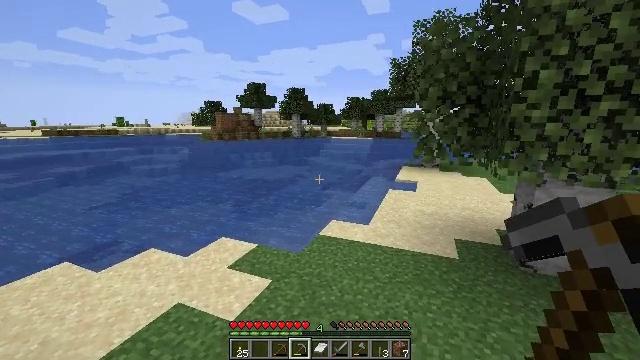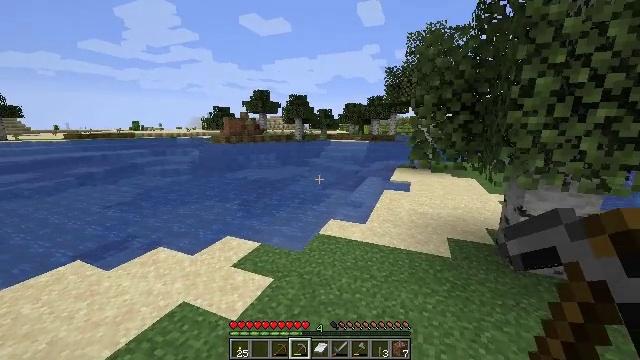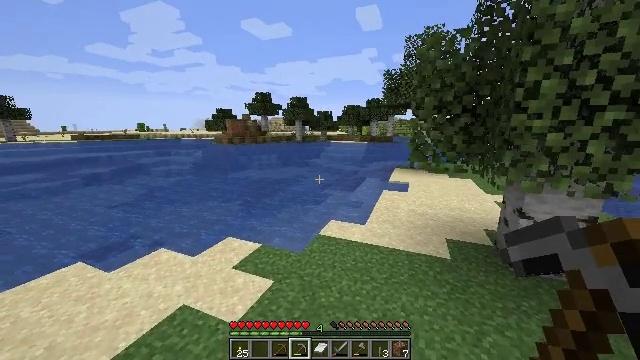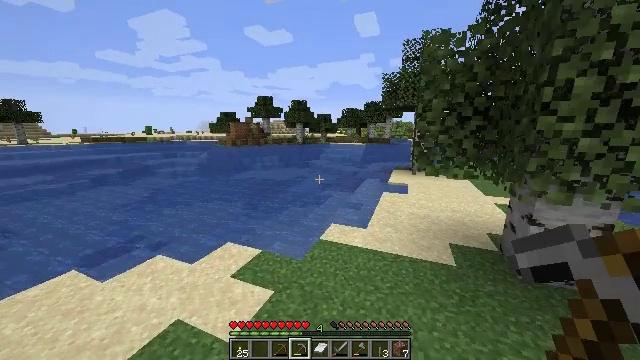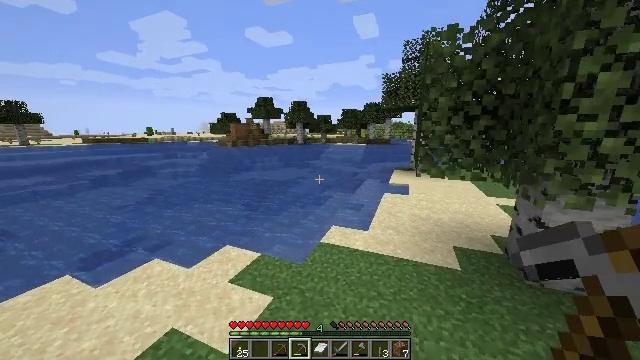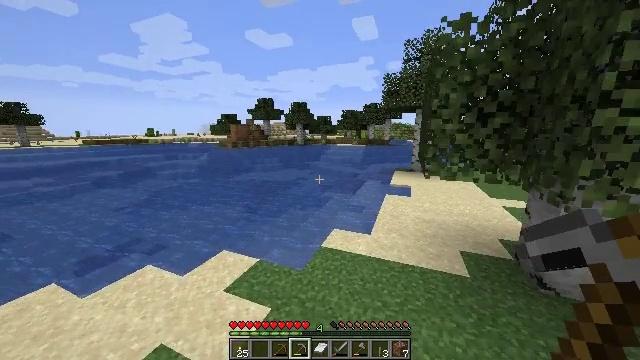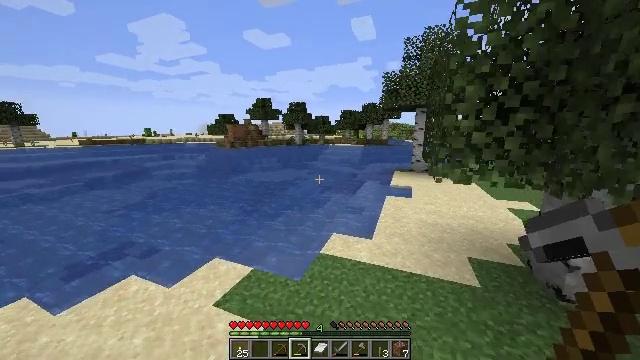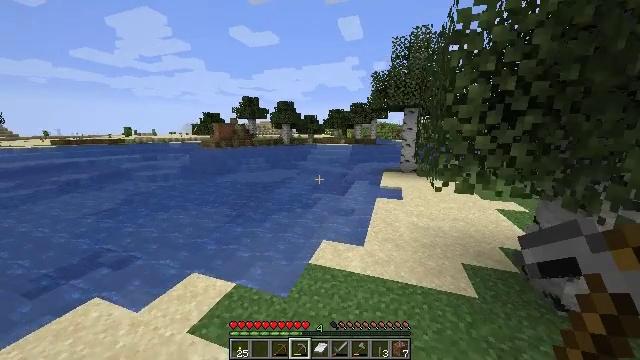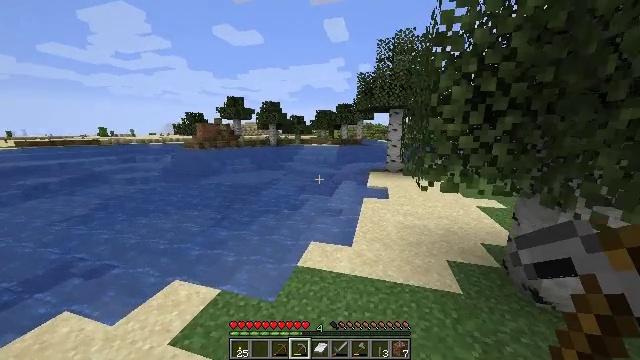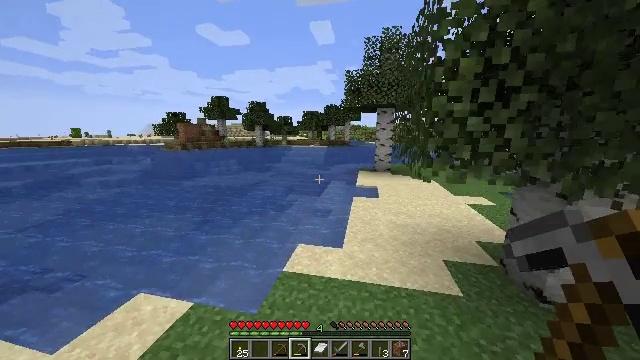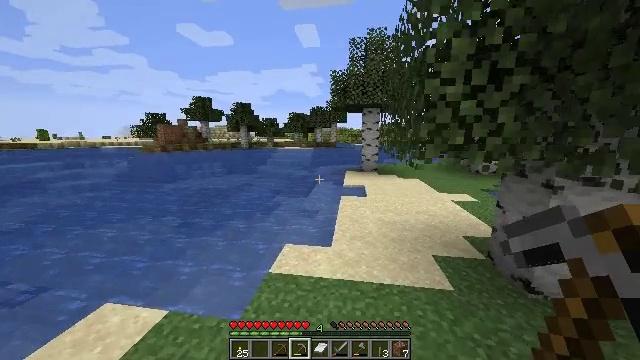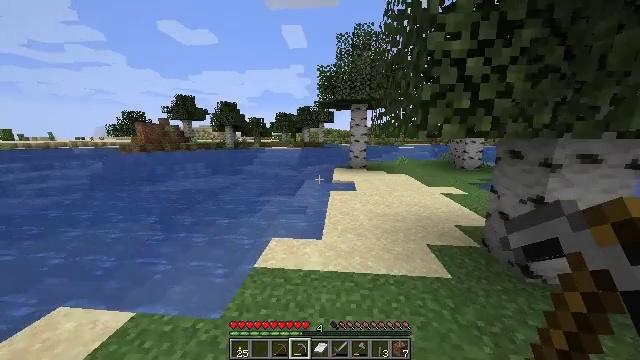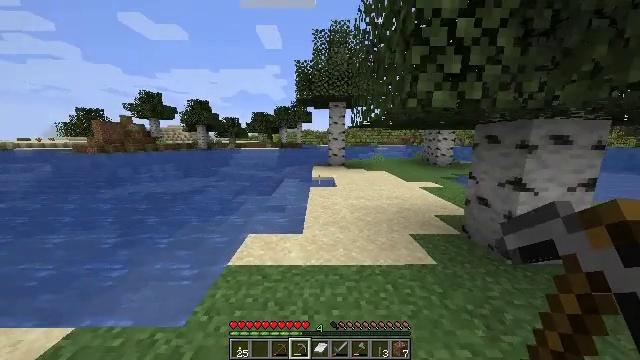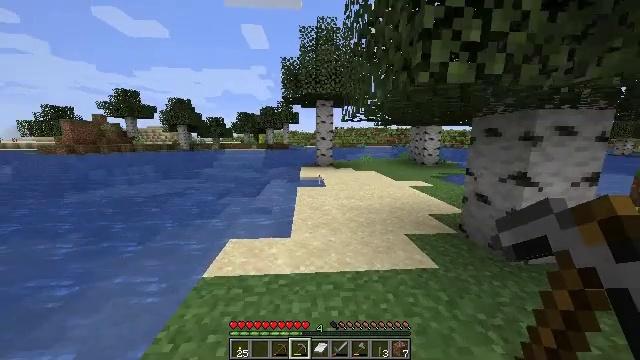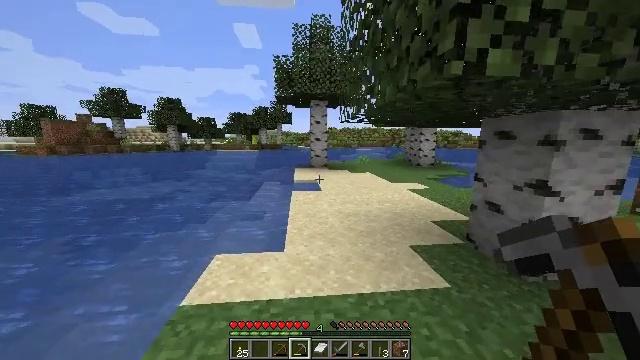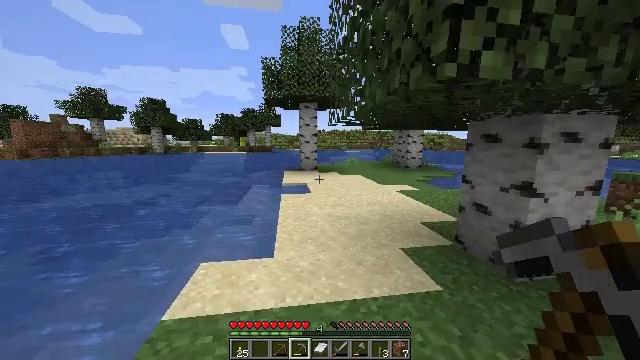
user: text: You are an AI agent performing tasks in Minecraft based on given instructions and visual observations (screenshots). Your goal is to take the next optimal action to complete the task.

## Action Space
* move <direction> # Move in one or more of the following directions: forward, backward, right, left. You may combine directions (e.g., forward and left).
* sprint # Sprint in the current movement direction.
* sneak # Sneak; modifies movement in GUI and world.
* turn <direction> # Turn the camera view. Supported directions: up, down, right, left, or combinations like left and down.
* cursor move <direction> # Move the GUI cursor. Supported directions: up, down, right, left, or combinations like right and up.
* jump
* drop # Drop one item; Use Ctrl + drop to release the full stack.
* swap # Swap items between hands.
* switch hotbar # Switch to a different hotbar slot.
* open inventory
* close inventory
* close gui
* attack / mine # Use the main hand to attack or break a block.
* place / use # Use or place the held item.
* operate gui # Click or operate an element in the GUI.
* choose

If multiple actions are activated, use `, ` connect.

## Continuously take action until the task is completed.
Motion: motion action
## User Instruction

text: Harvest sugar cane from the plant.
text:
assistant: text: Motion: move forward, sprint
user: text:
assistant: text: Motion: move forward, sprint
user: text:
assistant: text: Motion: move forward, sprint
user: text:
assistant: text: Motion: move forward, sprint
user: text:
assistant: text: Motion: move forward, sprint
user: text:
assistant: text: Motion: move forward, sprint
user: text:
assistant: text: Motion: move forward, sprint, turn right
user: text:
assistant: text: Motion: move forward, sprint, turn right
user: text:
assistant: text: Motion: move forward, sprint, turn right
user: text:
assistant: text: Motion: move forward, sprint, turn right
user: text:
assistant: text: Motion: move forward, sprint, turn right
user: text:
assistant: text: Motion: move forward, sprint, turn right
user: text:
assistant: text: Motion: move forward, sprint, turn right
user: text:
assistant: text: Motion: move forward, sprint, turn right
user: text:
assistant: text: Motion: move forward, sprint, turn right
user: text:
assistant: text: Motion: move forward, sprint, turn right
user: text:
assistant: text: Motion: move forward, sprint
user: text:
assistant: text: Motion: move forward, sprint
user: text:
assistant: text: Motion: move forward, sprint
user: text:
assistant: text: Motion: move forward, sprint, turn right
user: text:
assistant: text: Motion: move forward, sprint, turn right
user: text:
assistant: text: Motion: move forward, sprint, turn right
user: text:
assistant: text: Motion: move forward, sprint
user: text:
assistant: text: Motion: move forward, sprint
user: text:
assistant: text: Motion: move forward, sprint
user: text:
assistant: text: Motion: move forward, sprint
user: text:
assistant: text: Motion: move forward, sprint
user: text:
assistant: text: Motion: move forward, sprint
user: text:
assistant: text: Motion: move forward, sprint
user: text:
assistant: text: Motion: move forward, sprint